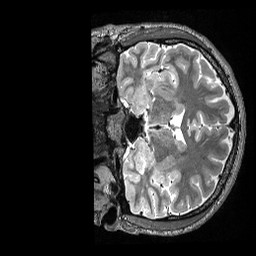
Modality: T2w
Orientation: coronal
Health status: healthy
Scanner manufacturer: siemens
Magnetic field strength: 3 T
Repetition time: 3.2 s
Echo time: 0.565 s